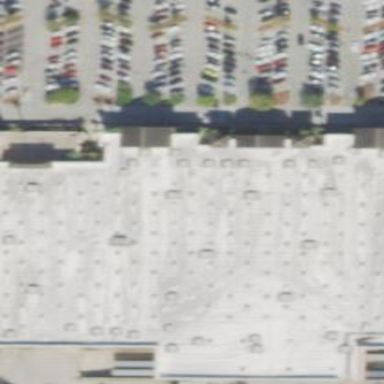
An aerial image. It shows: Supermarket located in building.